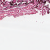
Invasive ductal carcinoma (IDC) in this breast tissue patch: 0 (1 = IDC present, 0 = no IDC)